Field crop: maize
Growth stage: 2
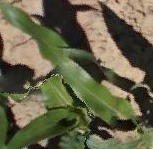
Species: maize